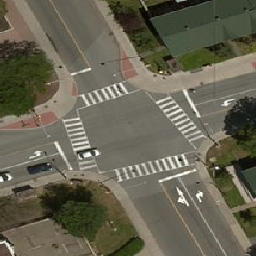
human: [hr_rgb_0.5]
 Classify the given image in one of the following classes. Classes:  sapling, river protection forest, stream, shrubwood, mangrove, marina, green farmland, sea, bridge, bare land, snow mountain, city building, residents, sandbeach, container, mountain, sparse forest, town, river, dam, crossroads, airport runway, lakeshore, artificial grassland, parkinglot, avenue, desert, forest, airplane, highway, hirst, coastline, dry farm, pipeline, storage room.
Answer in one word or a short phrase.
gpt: crossroads